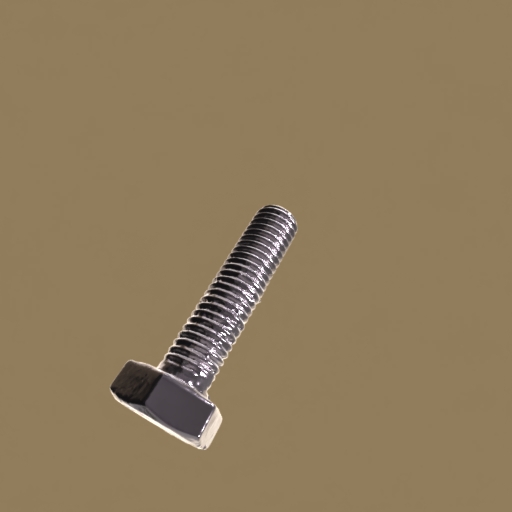
Label: bolt